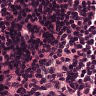
Metastatic tissue present: no